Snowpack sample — Loveland Pass, Silver Plume, Colorado, USA (12/14/25, 10:50 AM MST)
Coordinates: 39.664, -105.882
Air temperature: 36 °F
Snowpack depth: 67 cm
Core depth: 10 cm
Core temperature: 50 °F
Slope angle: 6°, slope face: 326°
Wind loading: low
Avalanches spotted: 0
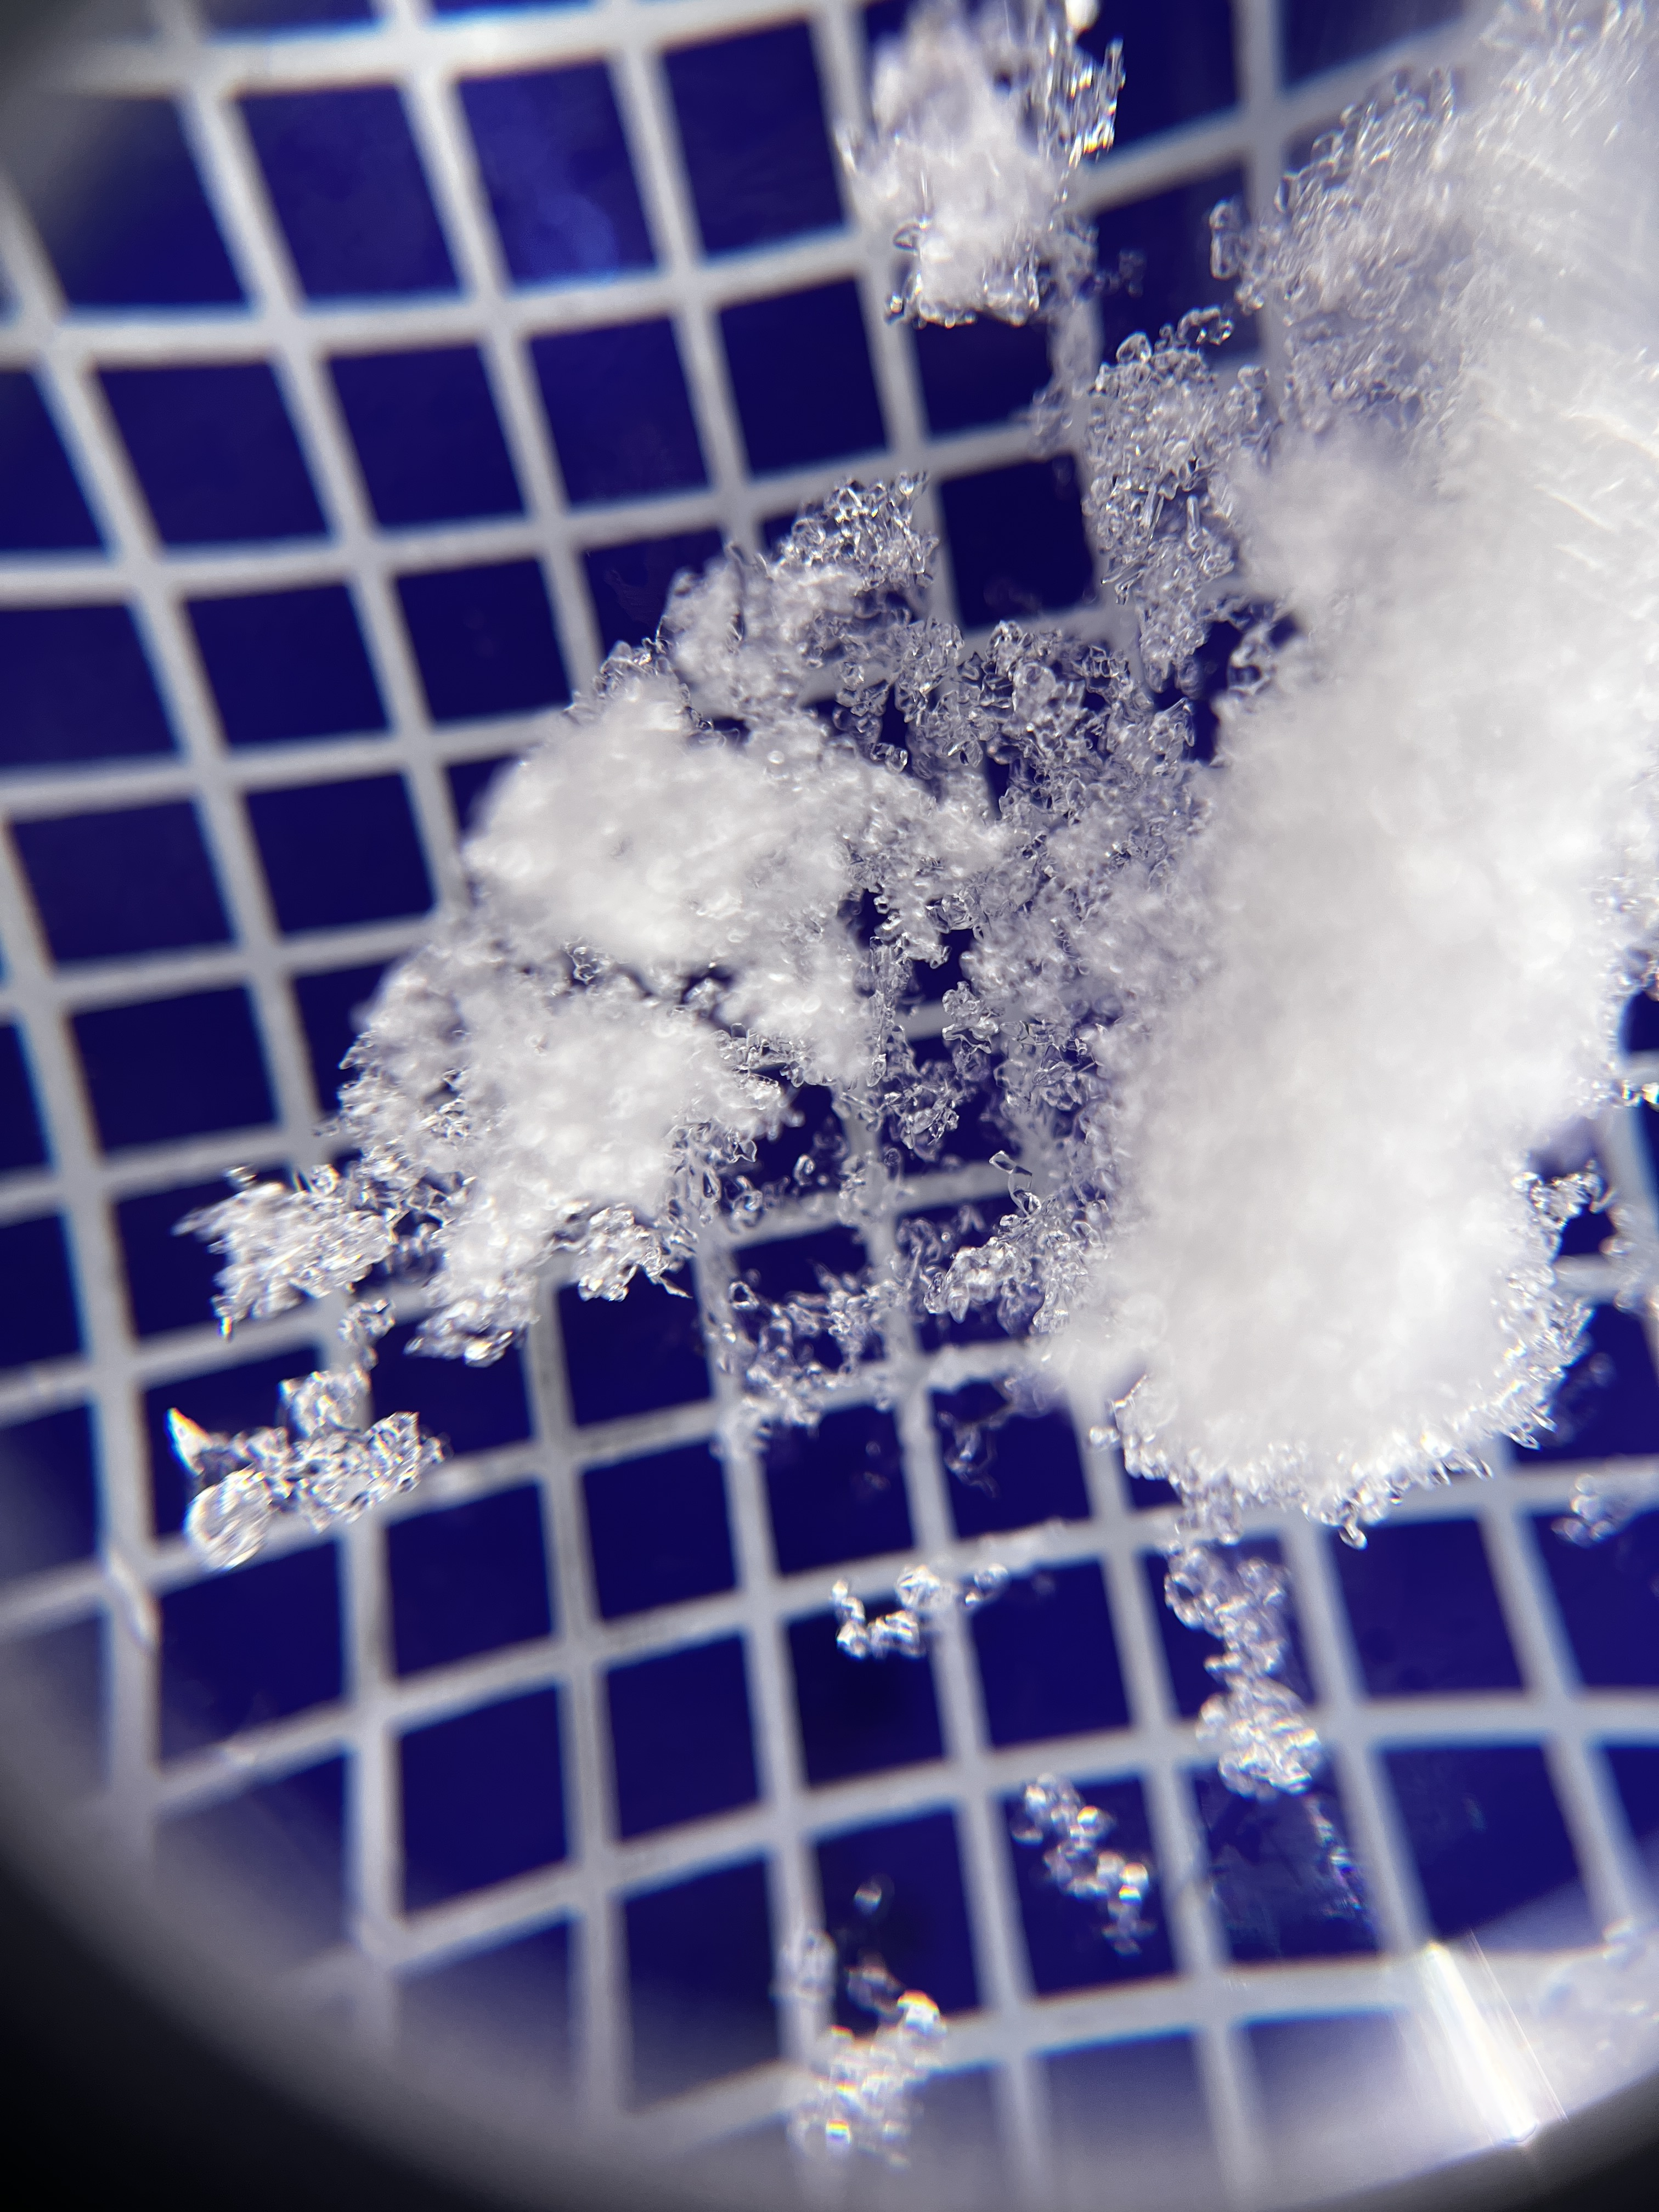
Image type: magnified_profile
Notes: No avalanches spotted, very late start to the season with minimal snowpack